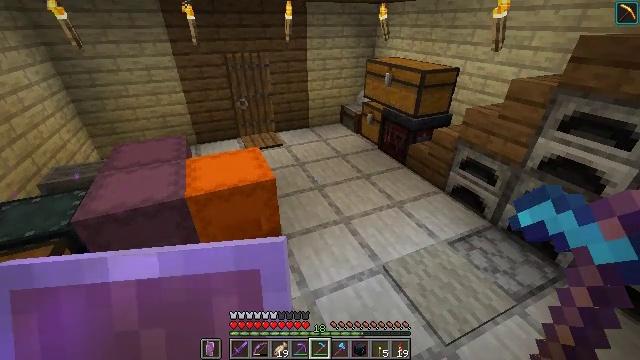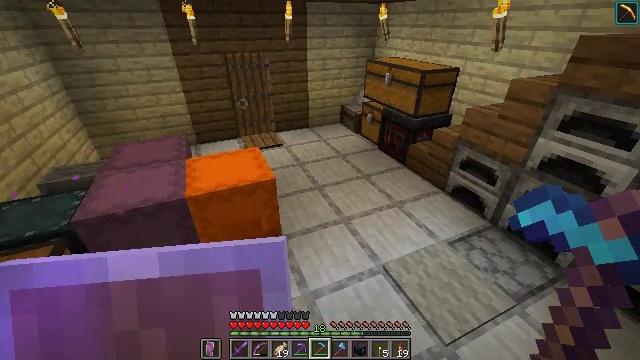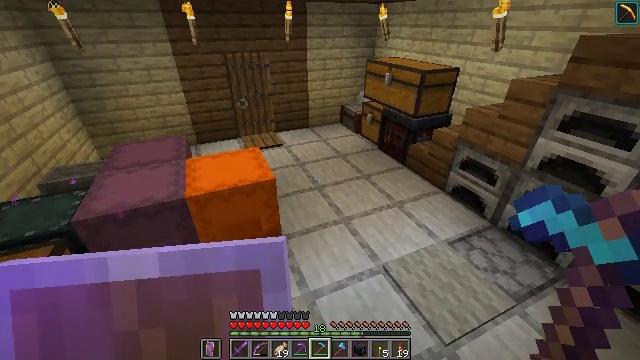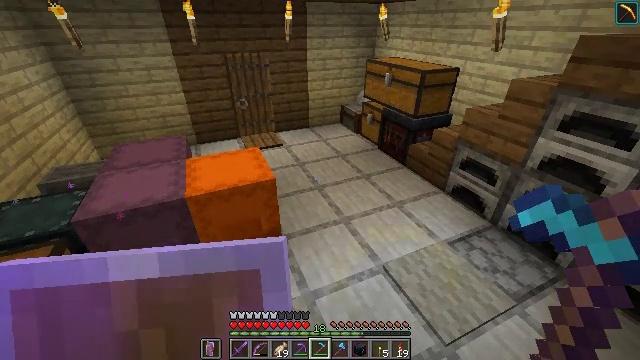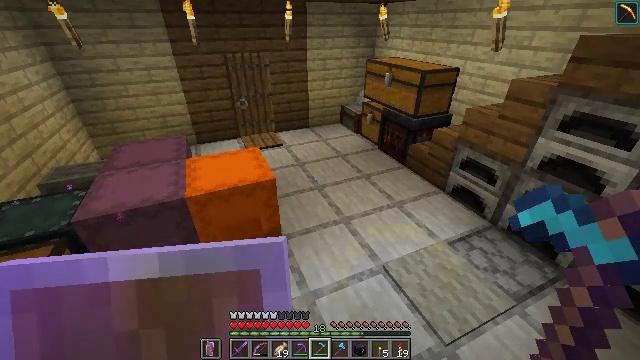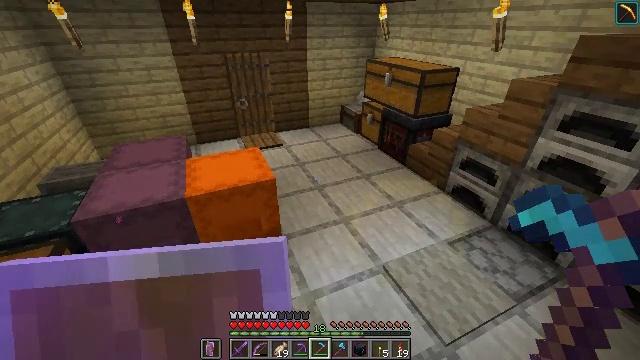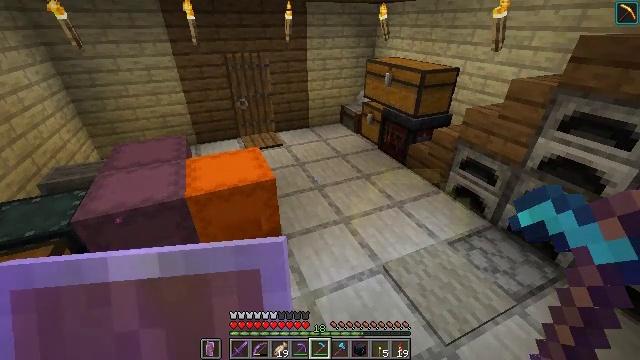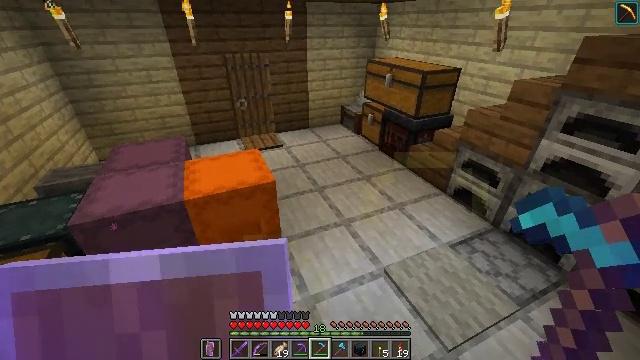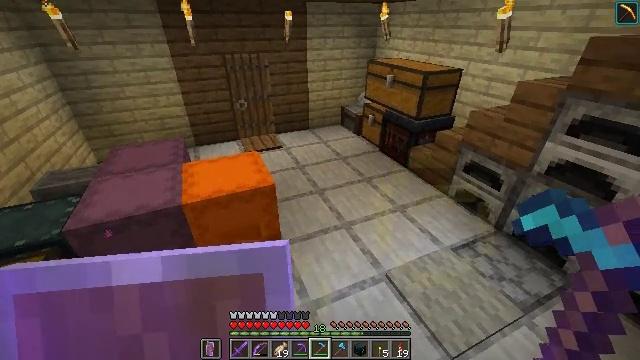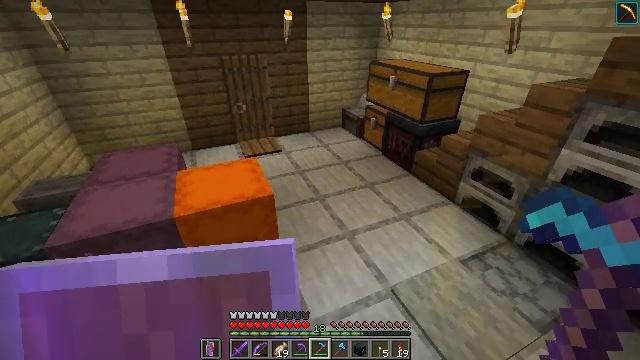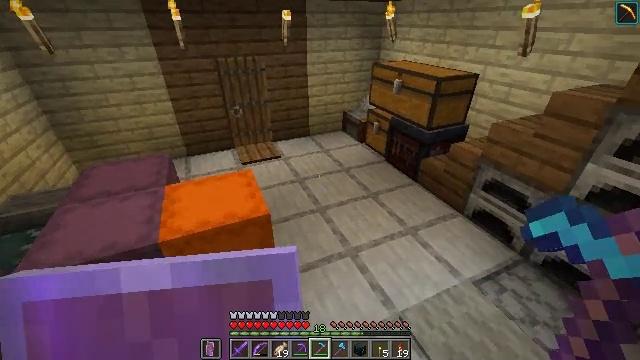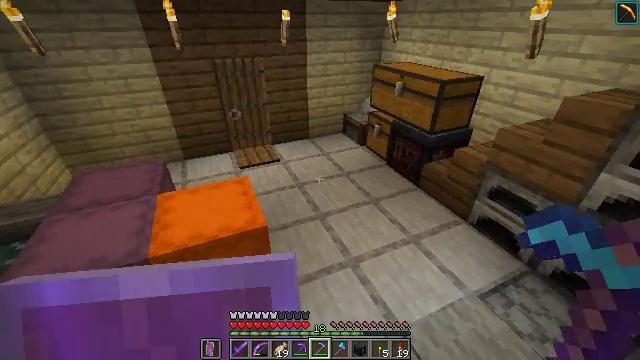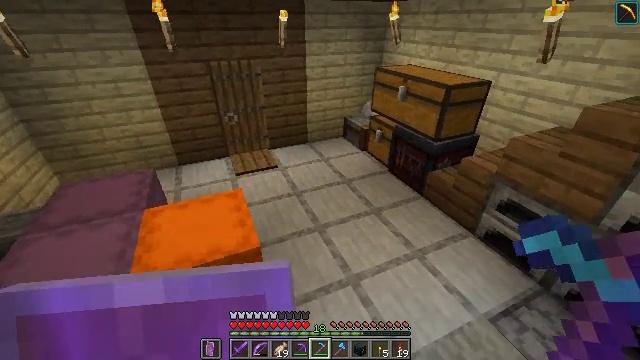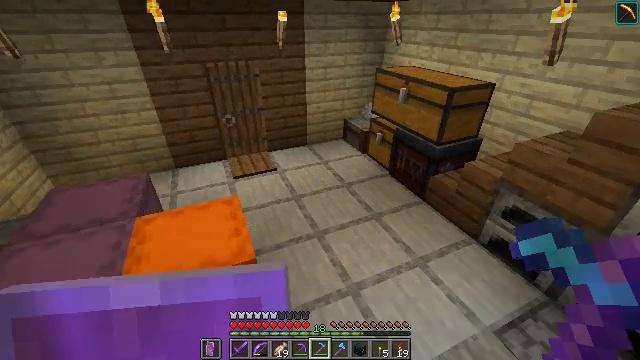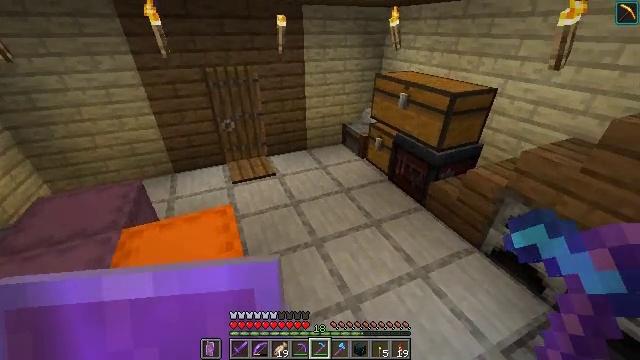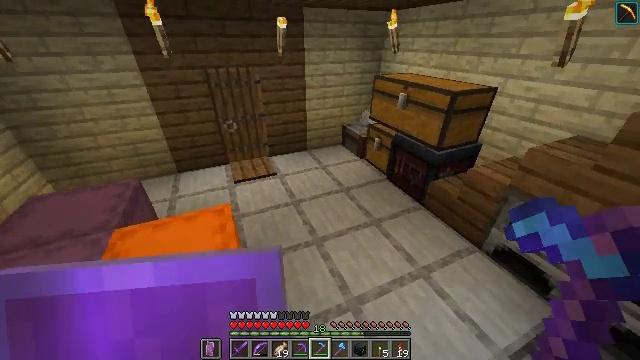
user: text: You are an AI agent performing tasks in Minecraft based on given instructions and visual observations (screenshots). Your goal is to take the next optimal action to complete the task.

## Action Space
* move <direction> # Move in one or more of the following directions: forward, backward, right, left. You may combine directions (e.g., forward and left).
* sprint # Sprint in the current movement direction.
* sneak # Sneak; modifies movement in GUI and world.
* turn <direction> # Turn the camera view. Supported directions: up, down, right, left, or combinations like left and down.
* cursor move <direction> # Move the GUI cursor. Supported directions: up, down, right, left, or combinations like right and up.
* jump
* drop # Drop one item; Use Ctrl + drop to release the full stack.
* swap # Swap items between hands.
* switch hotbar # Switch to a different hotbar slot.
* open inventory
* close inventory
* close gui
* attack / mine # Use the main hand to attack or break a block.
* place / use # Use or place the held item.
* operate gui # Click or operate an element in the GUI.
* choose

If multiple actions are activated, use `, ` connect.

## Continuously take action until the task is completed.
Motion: motion action
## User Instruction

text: Gather jungle leaves from the tree.
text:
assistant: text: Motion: no_op
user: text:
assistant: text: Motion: no_op
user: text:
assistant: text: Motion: no_op
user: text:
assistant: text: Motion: no_op
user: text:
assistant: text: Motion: no_op
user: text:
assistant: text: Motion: no_op
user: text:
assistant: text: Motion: move forward
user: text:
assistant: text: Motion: move forward
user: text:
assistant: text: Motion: move forward
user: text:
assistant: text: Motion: move forward
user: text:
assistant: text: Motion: move forward
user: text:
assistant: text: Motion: move forward
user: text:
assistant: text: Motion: move forward, sprint
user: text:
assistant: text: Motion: move forward, sprint
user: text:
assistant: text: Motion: move forward, sprint
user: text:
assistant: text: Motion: move forward, sprint
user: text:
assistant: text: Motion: move forward, sprint
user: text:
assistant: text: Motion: move forward, sprint, turn up
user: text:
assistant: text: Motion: move forward, sprint, turn left and up
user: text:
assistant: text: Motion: move forward, sprint
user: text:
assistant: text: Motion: move forward, sprint, turn left and up
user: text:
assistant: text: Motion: move forward, sprint, turn left and up
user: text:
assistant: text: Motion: move forward, sprint, turn left and up
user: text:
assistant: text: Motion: move forward, sprint, turn left and up
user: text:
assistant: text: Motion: move forward, sprint, turn left and up
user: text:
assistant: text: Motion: move forward, sprint
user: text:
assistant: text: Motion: move forward, sprint
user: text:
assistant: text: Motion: move forward, sprint
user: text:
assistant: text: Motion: move forward, sprint
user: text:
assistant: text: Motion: move forward, sprint, turn right